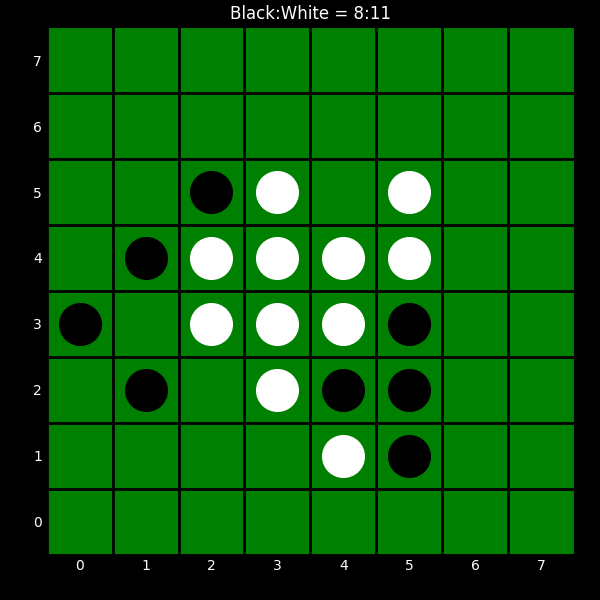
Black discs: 8
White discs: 11